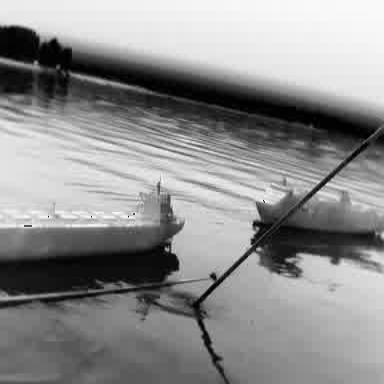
There are two objects shown in the infrared image, including a liner, and a container_ship.